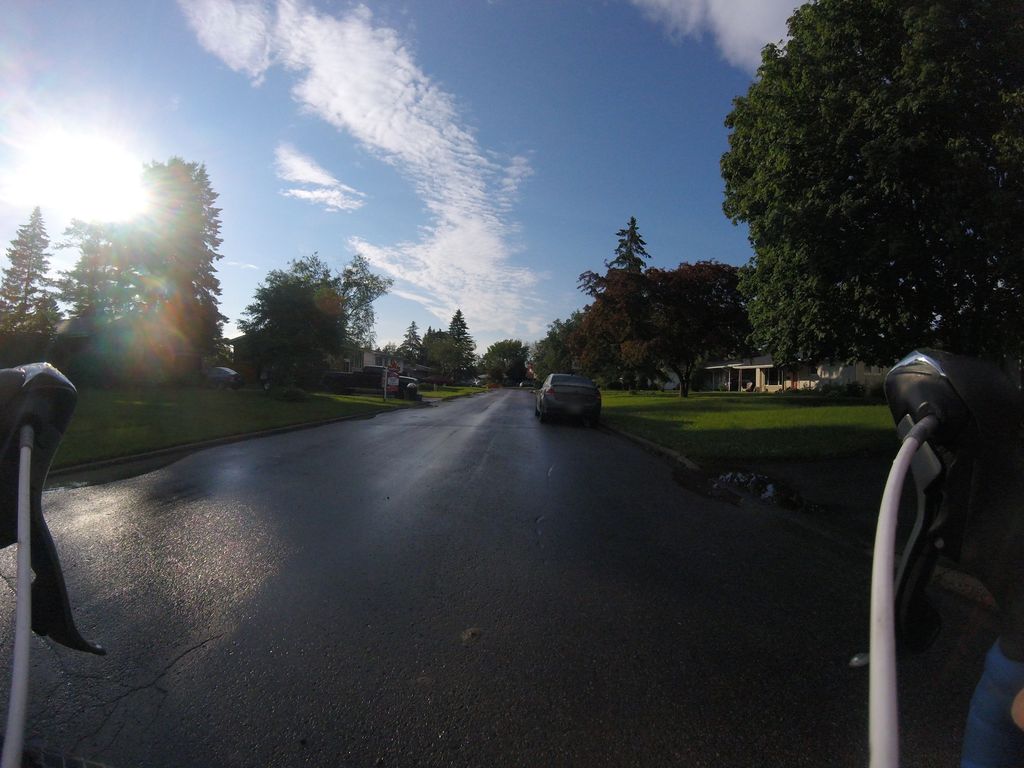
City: ottawa-gatineau